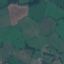
Land use / land cover class: Pasture